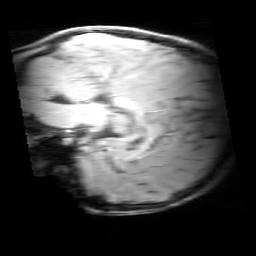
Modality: MP2RAGE
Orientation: sagittal
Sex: male
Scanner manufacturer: siemens
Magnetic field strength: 3 T
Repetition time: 5 s
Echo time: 0.00355 s